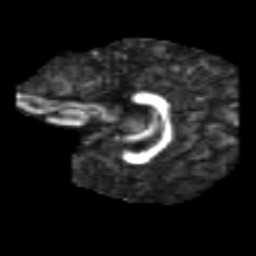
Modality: FA
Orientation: sagittal
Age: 6
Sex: female
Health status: healthy